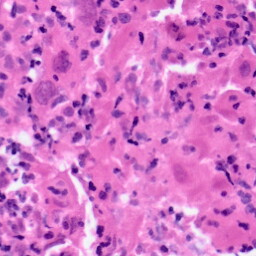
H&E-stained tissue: Pancreatic